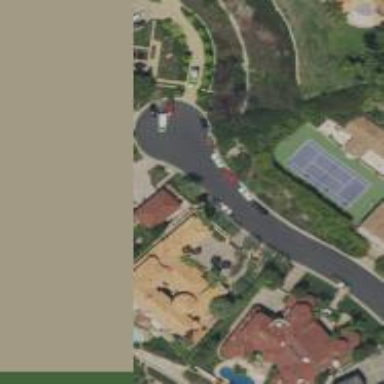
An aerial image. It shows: Driveway.